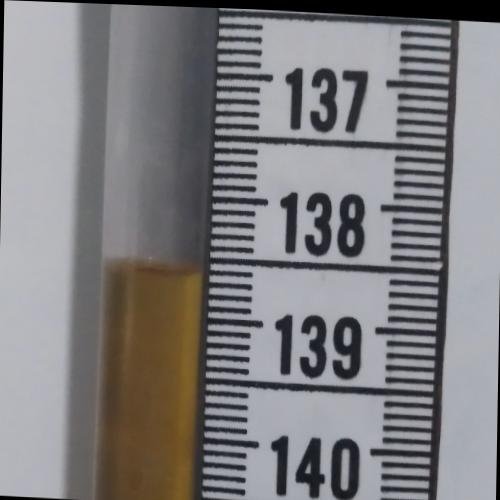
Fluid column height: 138.6 cm